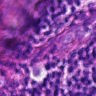
Metastatic tissue present: no